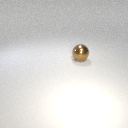
large brown metal sphere